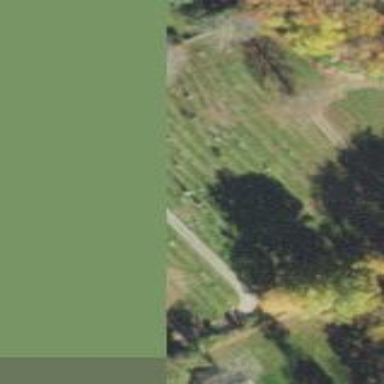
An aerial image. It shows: Cemetery.